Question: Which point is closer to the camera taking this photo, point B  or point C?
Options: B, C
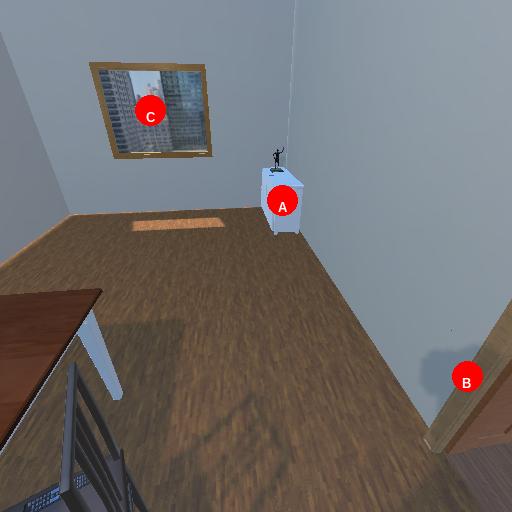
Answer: B